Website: bh-photo
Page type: payment
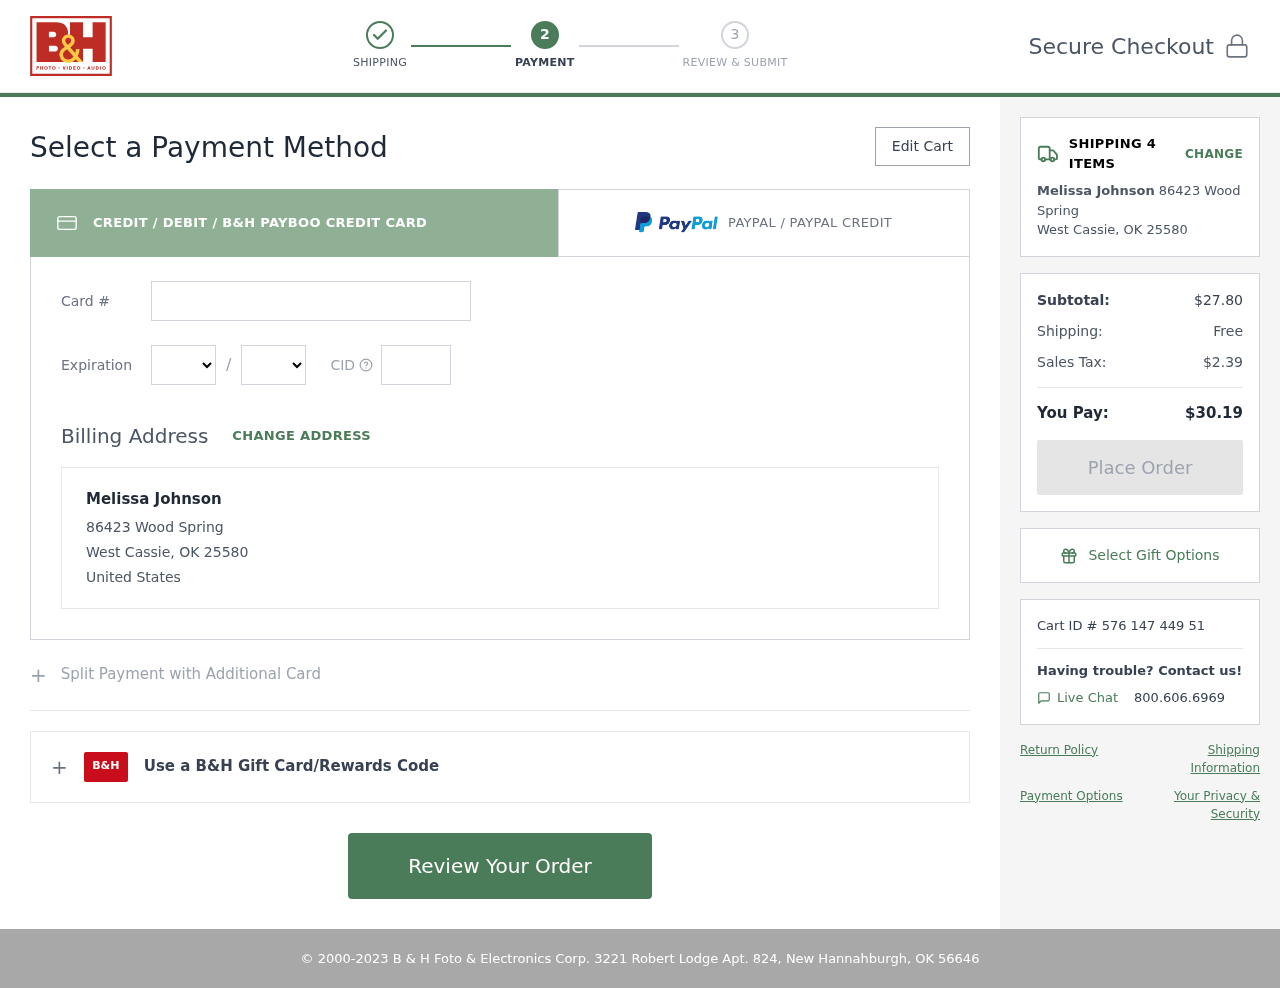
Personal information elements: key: PII_CARD_CVV
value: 117
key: PII_CARD_EXPIRY_MONTH
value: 09
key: PII_CARD_EXPIRY_YEAR
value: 28
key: PII_CARD_NUMBER
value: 6011 9882 6700 9025
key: PII_CITY_STATE_ZIP
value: West Cassie, OK 25580
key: PII_COUNTRY
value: United States
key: PII_FULLNAME
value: Melissa Johnson
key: PII_STREET
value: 86423 Wood Spring
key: PII_FULLNAME2
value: Melissa Johnson
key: PII_STREET2
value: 86423 Wood Spring
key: PII_CITY_STATE_ZIP2
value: West Cassie, OK 25580
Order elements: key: ORDER_NUM_ITEMS
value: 4
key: ORDER_SUBTOTAL
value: $27.80
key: ORDER_SHIPPING_COST
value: Free
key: ORDER_TAX
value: $2.39
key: ORDER_TOTAL
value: $30.19
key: ORDER_ID
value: Cart ID # 576 147 449 51